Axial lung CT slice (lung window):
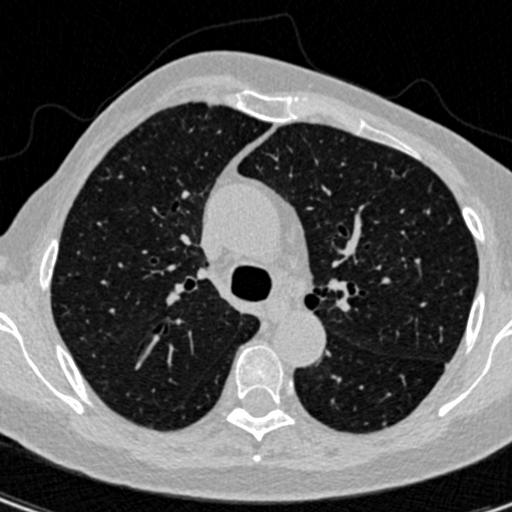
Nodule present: no